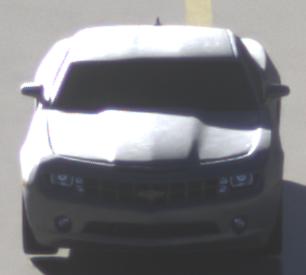
Make: Chevrolet
Model: Camaro Cabriolet 6.2 V8
Detailed model: Camaro (V) Coupé
Model produced from: 2011/09
Model produced until: 2014/02
Doors: 2
Color: white
Road condition: wet road
Daytime: sunrise or sunset
Contrast: medium contrast